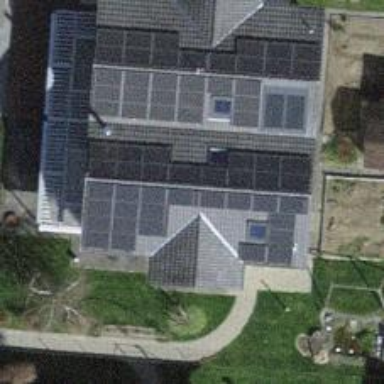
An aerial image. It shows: Solar power generator.